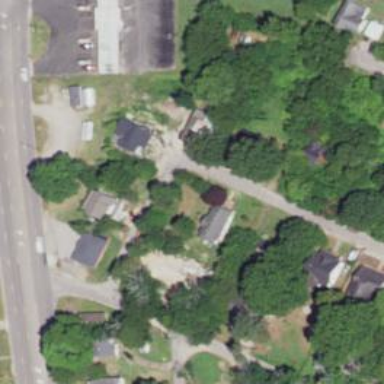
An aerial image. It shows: Residential road.